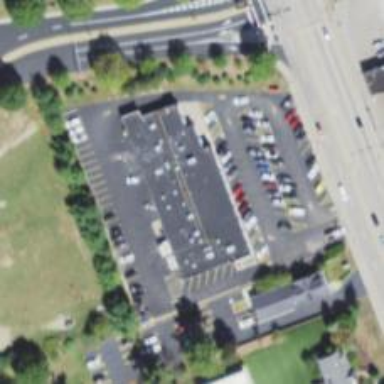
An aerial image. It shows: Car rental facility.